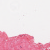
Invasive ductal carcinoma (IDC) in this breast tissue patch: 0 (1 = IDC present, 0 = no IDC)